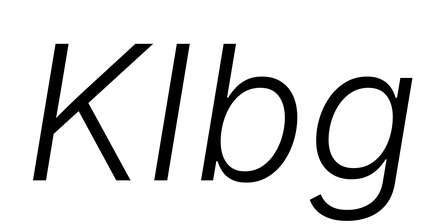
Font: Inter-Italic_Light_Italic